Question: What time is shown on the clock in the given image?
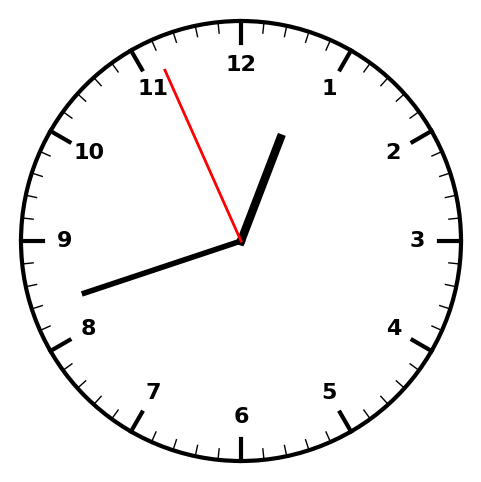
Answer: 12:41:56